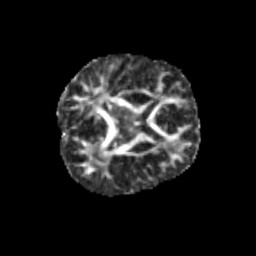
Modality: FA
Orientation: axial
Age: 9
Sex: male
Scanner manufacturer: siemens
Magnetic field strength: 3 T
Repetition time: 3.8 s
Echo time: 0.07 s